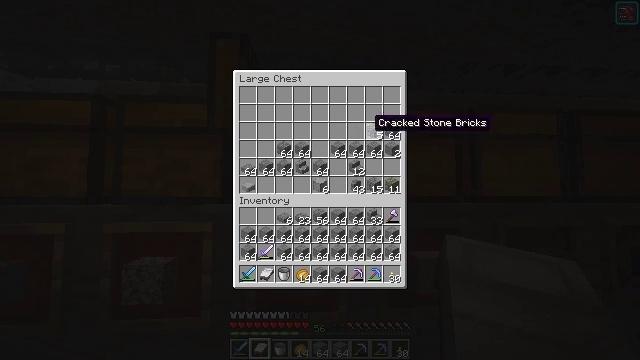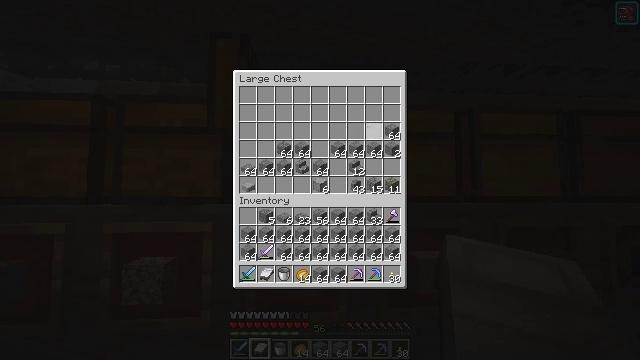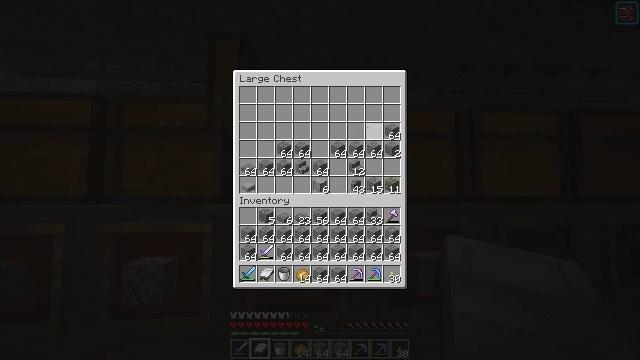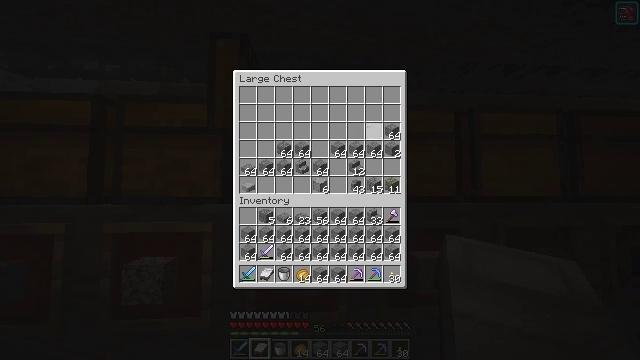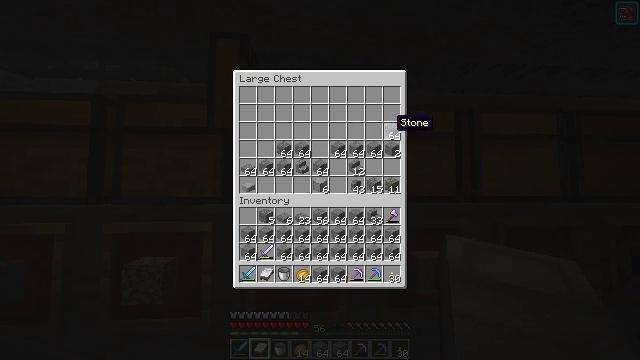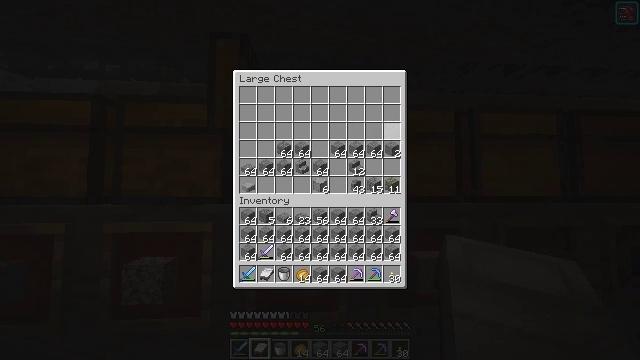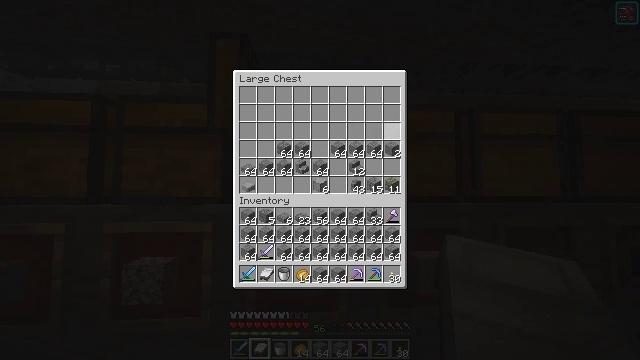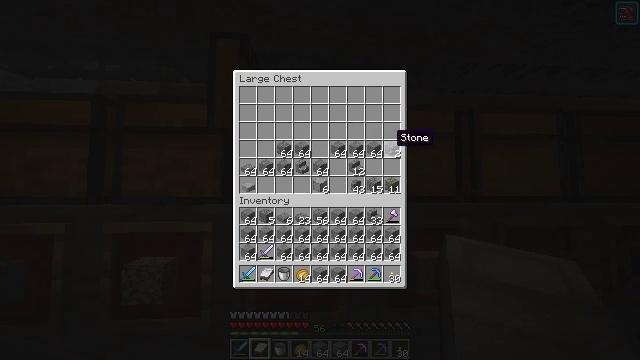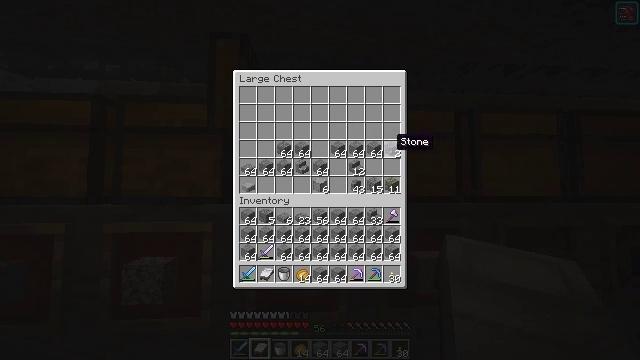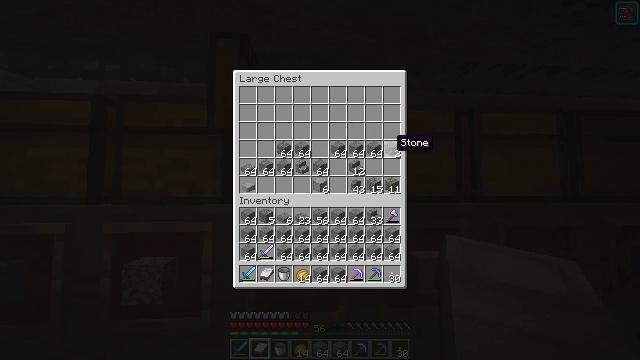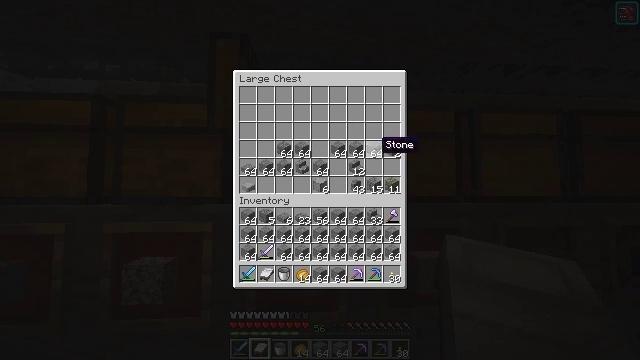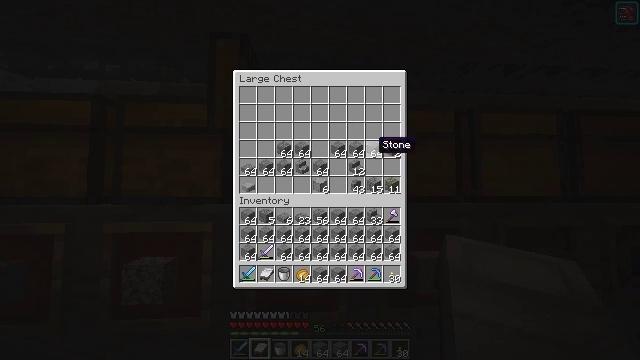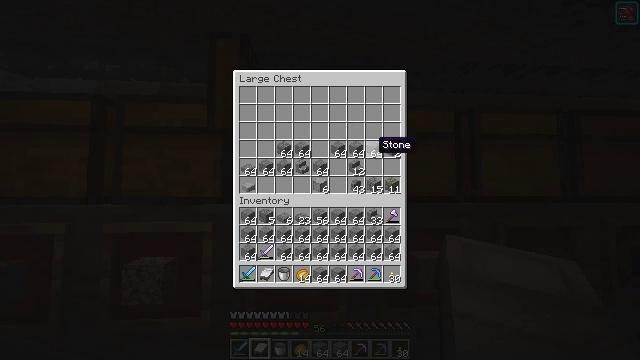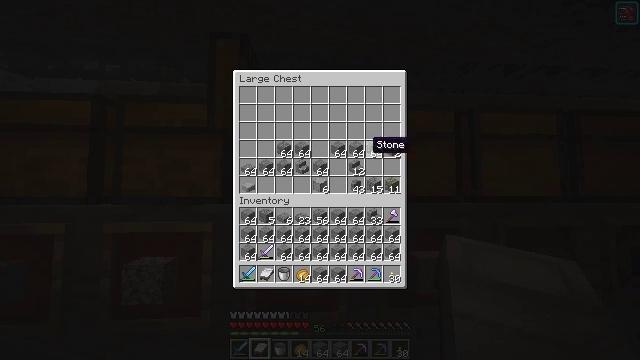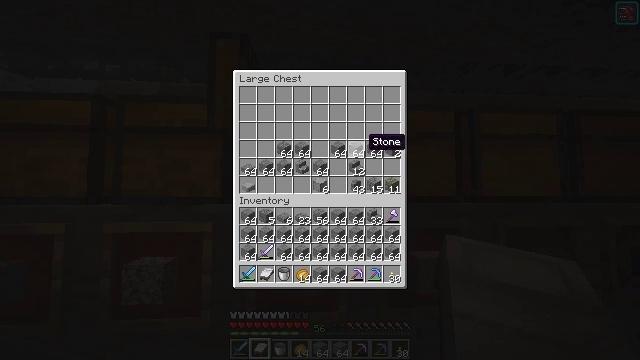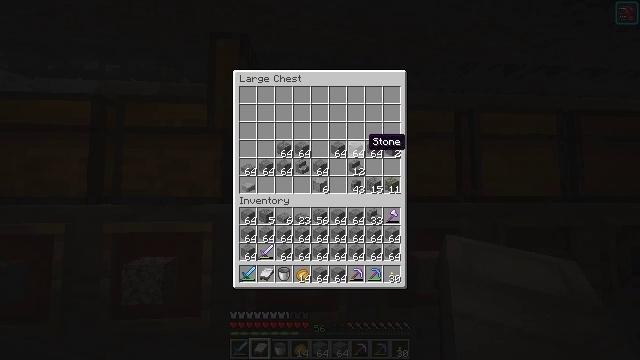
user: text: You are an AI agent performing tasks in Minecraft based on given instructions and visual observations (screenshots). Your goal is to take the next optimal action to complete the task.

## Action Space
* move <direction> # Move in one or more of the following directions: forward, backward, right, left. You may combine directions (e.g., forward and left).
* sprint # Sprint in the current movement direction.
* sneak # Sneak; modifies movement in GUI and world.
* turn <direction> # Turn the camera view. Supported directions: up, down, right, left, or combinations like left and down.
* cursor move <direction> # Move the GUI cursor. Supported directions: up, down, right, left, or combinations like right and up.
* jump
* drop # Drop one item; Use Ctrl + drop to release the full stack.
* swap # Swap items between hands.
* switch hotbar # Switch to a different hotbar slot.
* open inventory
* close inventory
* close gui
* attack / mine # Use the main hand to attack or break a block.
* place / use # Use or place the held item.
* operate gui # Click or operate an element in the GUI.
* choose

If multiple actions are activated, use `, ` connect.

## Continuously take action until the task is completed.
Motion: motion action
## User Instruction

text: Drop a stone.
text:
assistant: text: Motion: sneak, choose
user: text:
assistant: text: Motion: sneak, choose
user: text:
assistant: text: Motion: sneak, cursor move right
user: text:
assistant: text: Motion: sneak, cursor move right
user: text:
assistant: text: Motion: sneak, choose
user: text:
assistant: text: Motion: sneak, choose
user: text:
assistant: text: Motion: sneak, cursor move down
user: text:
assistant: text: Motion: sneak
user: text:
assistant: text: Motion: sneak, choose
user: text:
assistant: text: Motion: sneak, cursor move left, choose
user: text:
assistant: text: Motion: sneak
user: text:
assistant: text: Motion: sneak, choose
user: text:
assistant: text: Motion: sneak, choose
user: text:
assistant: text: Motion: sneak
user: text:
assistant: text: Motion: sneak, choose
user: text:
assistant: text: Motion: sneak, choose
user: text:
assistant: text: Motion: sneak
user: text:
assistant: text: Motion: sneak
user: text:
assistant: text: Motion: sneak
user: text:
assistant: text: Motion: sneak
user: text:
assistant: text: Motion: sneak
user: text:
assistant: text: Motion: no_op
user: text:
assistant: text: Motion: no_op
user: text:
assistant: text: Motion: no_op
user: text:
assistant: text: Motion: no_op
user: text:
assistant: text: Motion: no_op
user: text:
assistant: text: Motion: no_op
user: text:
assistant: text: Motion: close gui
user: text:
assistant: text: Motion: open inventory
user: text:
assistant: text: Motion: no_op